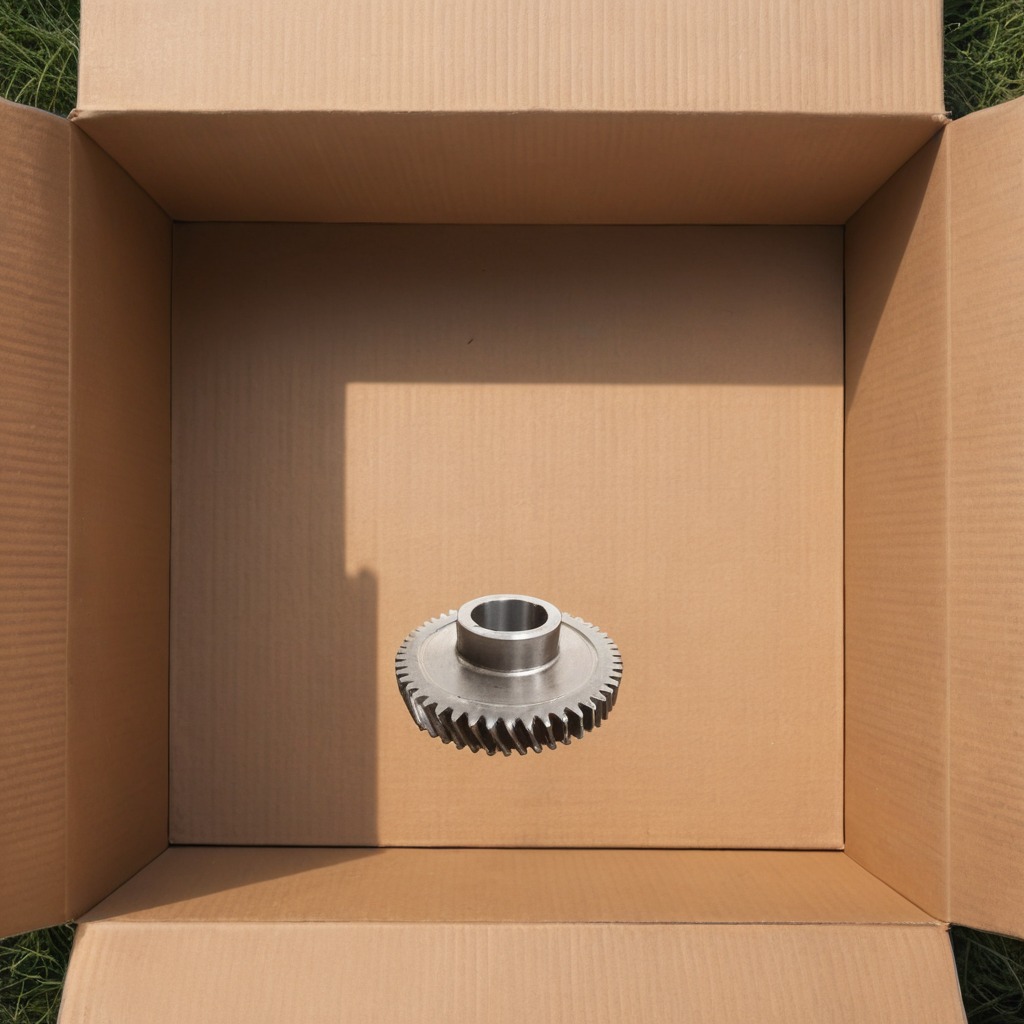
A steel gear with teeth is lying on the cardboard box surface in an outdoor workshop during daytime bright natural light soft shadows slightly creased but